Question: I have a dataset with columns and points superimposed. The plotting is fairly simple but I can't seem to get geom_point to appear as a separate legend. Instead it defaults to combining the two.
I have tried adding the points as separate dataframe, mapping points as factors, and endless functions found on forums. Any hints?
Simplified example below:
'''
library(ggplot2)
Site <- c("A", "B", "C", "A", "B", "C")
Year <- c(2020, 2020, 2020, 2019, 2019, 2019)
Geomean <- c(65,184,27,21,67,51)
Historical.Geomean <- c(76,81,44,76,81,44)
df <- data.frame(Site, Year, Geomean, Historical.Geomean)
df$Year <- as.factor(df$Year)
fw_ecoli_plot <-
ggplot(df) +
geom_col(aes(x=Site, y=Geomean, fill=Year), position="dodge") +
geom_point(aes(x=Site, y=Historical.Geomean),
color="black", pch=18, show.legend = T) +
theme_bw()
fw_ecoli_plot
'''

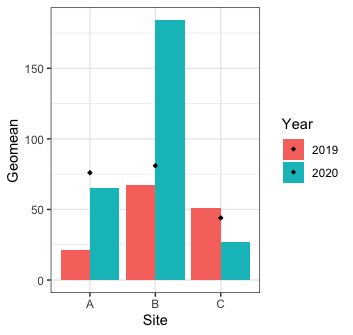
Answer: By putting the values in 'aes', you're basically generating a new factor variable and a legend.
If you put the the values outside of 'aes' -> ggplot won't create a legend. You can try it out:
'''
df %>%
ggplot(aes(x=Site, y=Geomean))+
geom_col(aes(fill=Year), position="dodge") +
geom_point(aes(x=Site, y=Historical.Geomean, color="black"), pch=18, show.legend = T) +
scale_color_manual(values = c('black' = 'black'))+
guides(fill = guide_legend(override.aes = list(shape = NA)))+
theme_bw()
'''
<URL>